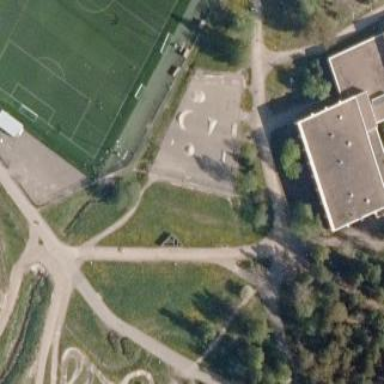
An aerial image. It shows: Asphalt pitch for leisure activities.